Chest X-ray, PA view. Patient: 62 years old, sex F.
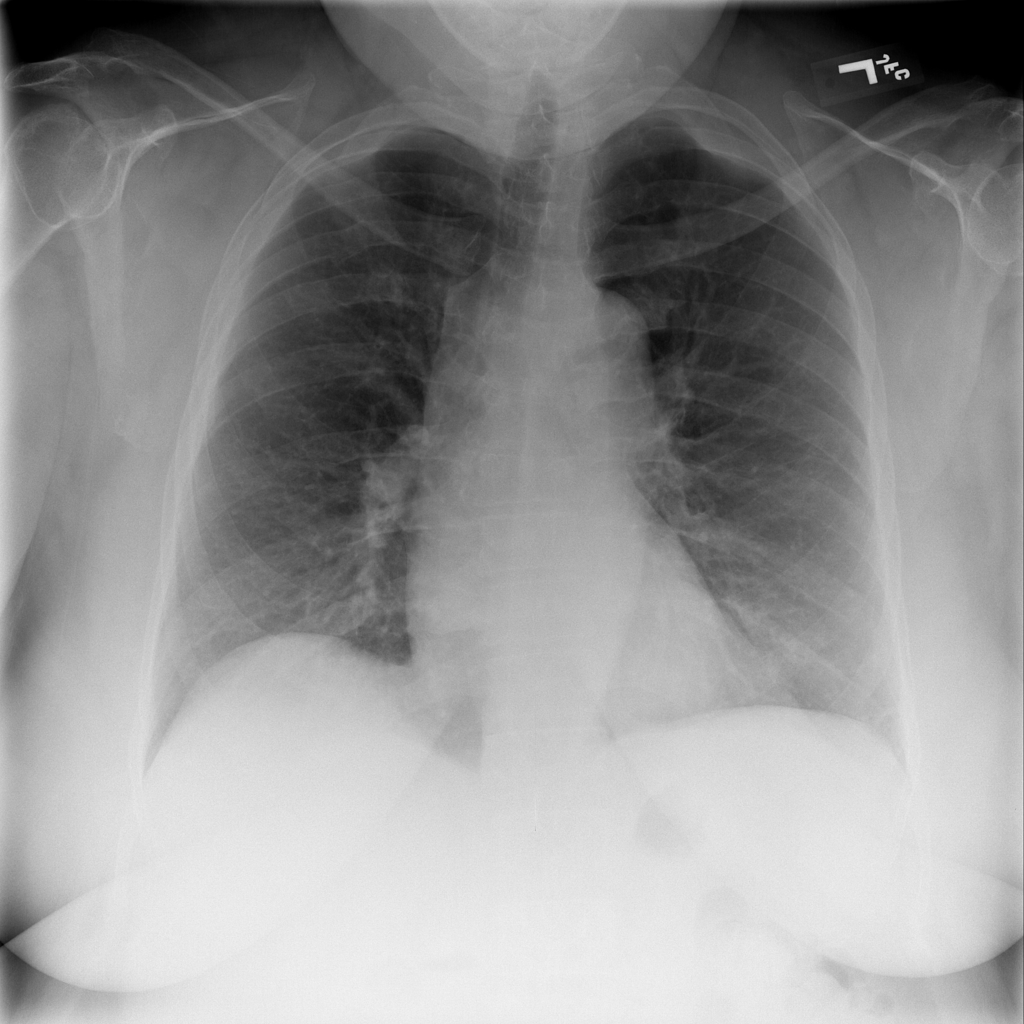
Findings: No Finding